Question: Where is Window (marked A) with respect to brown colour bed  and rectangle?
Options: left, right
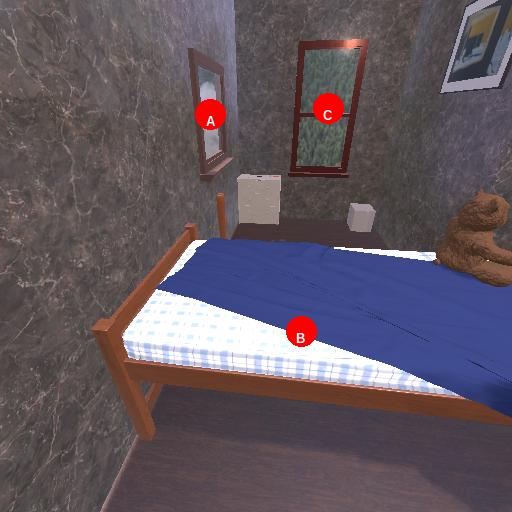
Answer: left